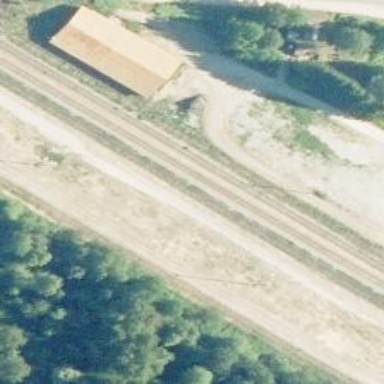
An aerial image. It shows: Railway track.